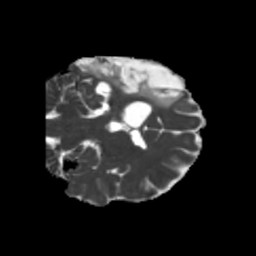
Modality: MD
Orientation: coronal
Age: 27
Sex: female
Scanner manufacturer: siemens
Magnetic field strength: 3 T
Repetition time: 5.25 s
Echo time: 0.08 s